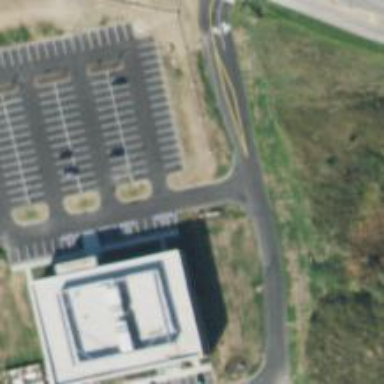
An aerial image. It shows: Parking space is available.